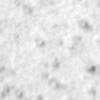
Label: no_change